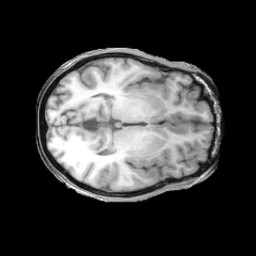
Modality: T1w
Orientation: axial
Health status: ill
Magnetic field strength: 3 T